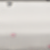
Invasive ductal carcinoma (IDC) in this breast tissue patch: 0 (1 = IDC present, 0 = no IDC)